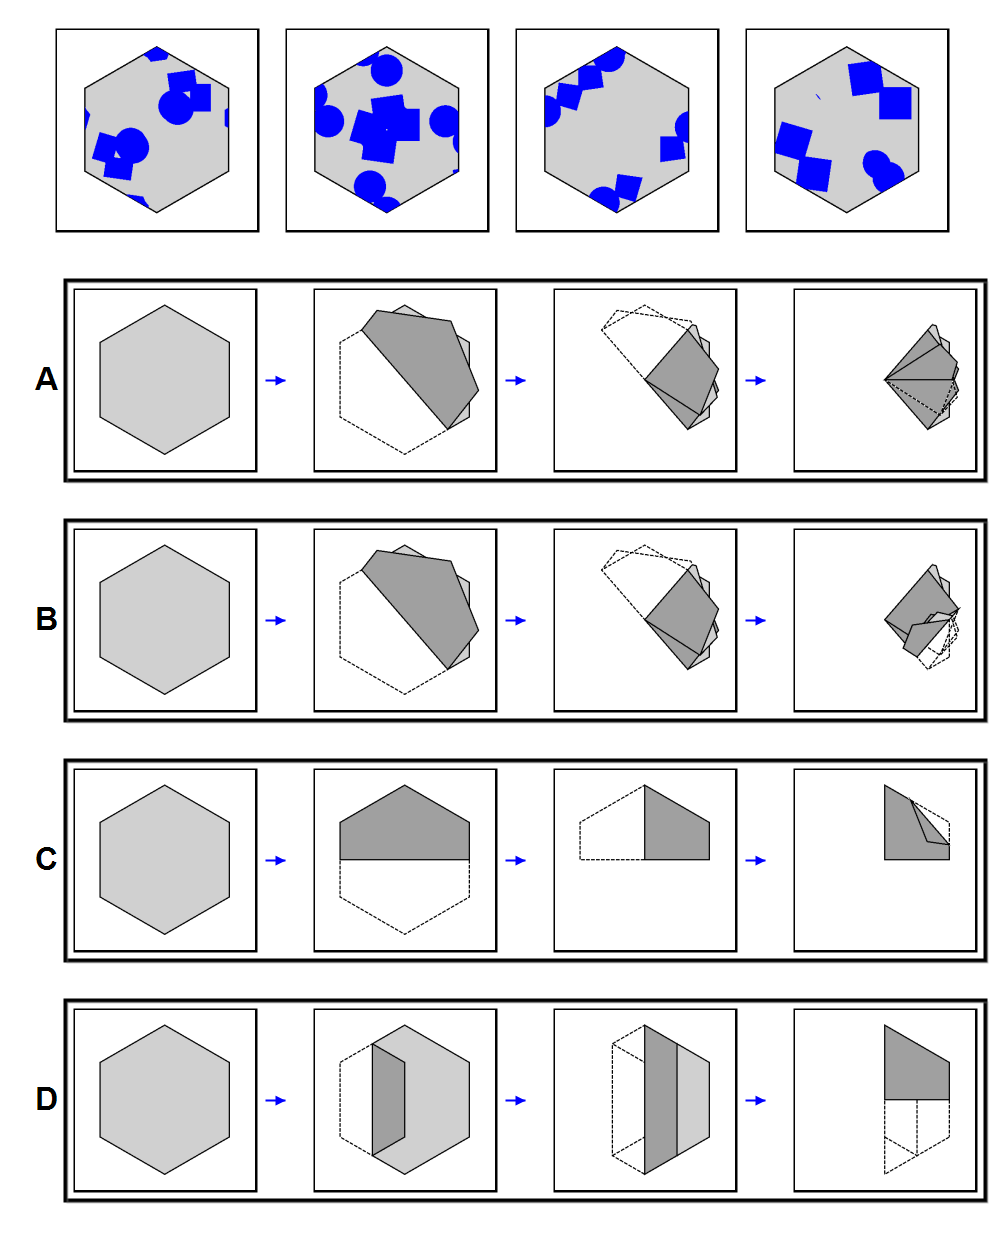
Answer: B